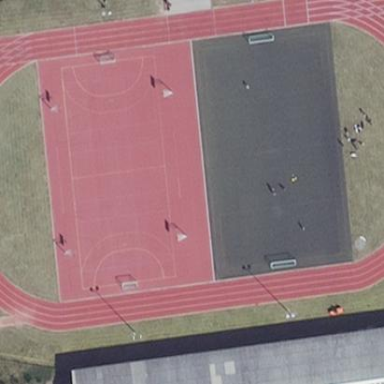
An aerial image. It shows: Sports centre in the leisure land.